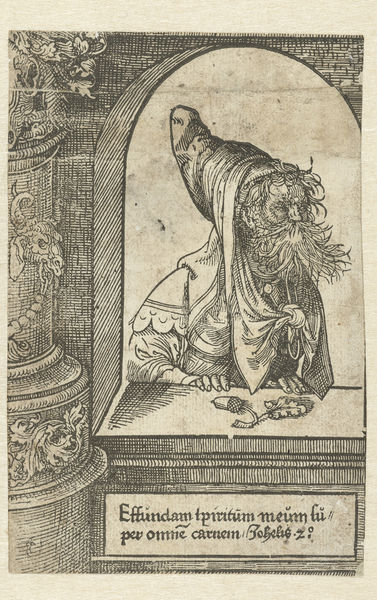
Titel: De profeet Joël
Künstler: Jacob Cornelisz. van Oostsanen
Standort: Amsterdam
Institution: Rijksmuseum
Schlagwörter: gemälde, mann, weiß, blume, blumen, fenster, hut, schwarz, säule, zeichnung, beige, alt, bart, knoten, mensch, bild, herr, mantel, schrift, grafik, nische, druck, rhone, eichenblatt, zipfelmütze, kapuze, latein, alchemist, eichel, kapuzenmantel, widderkopf, witterkopf, effundum